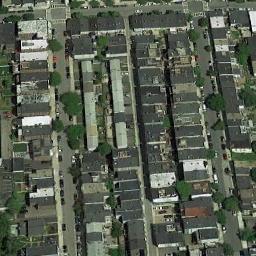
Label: dense_residential